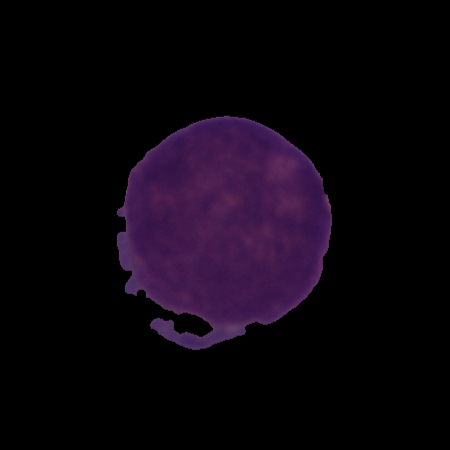
Label: cancer